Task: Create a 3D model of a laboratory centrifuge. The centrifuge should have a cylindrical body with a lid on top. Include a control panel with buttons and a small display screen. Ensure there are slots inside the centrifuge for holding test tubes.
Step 446:
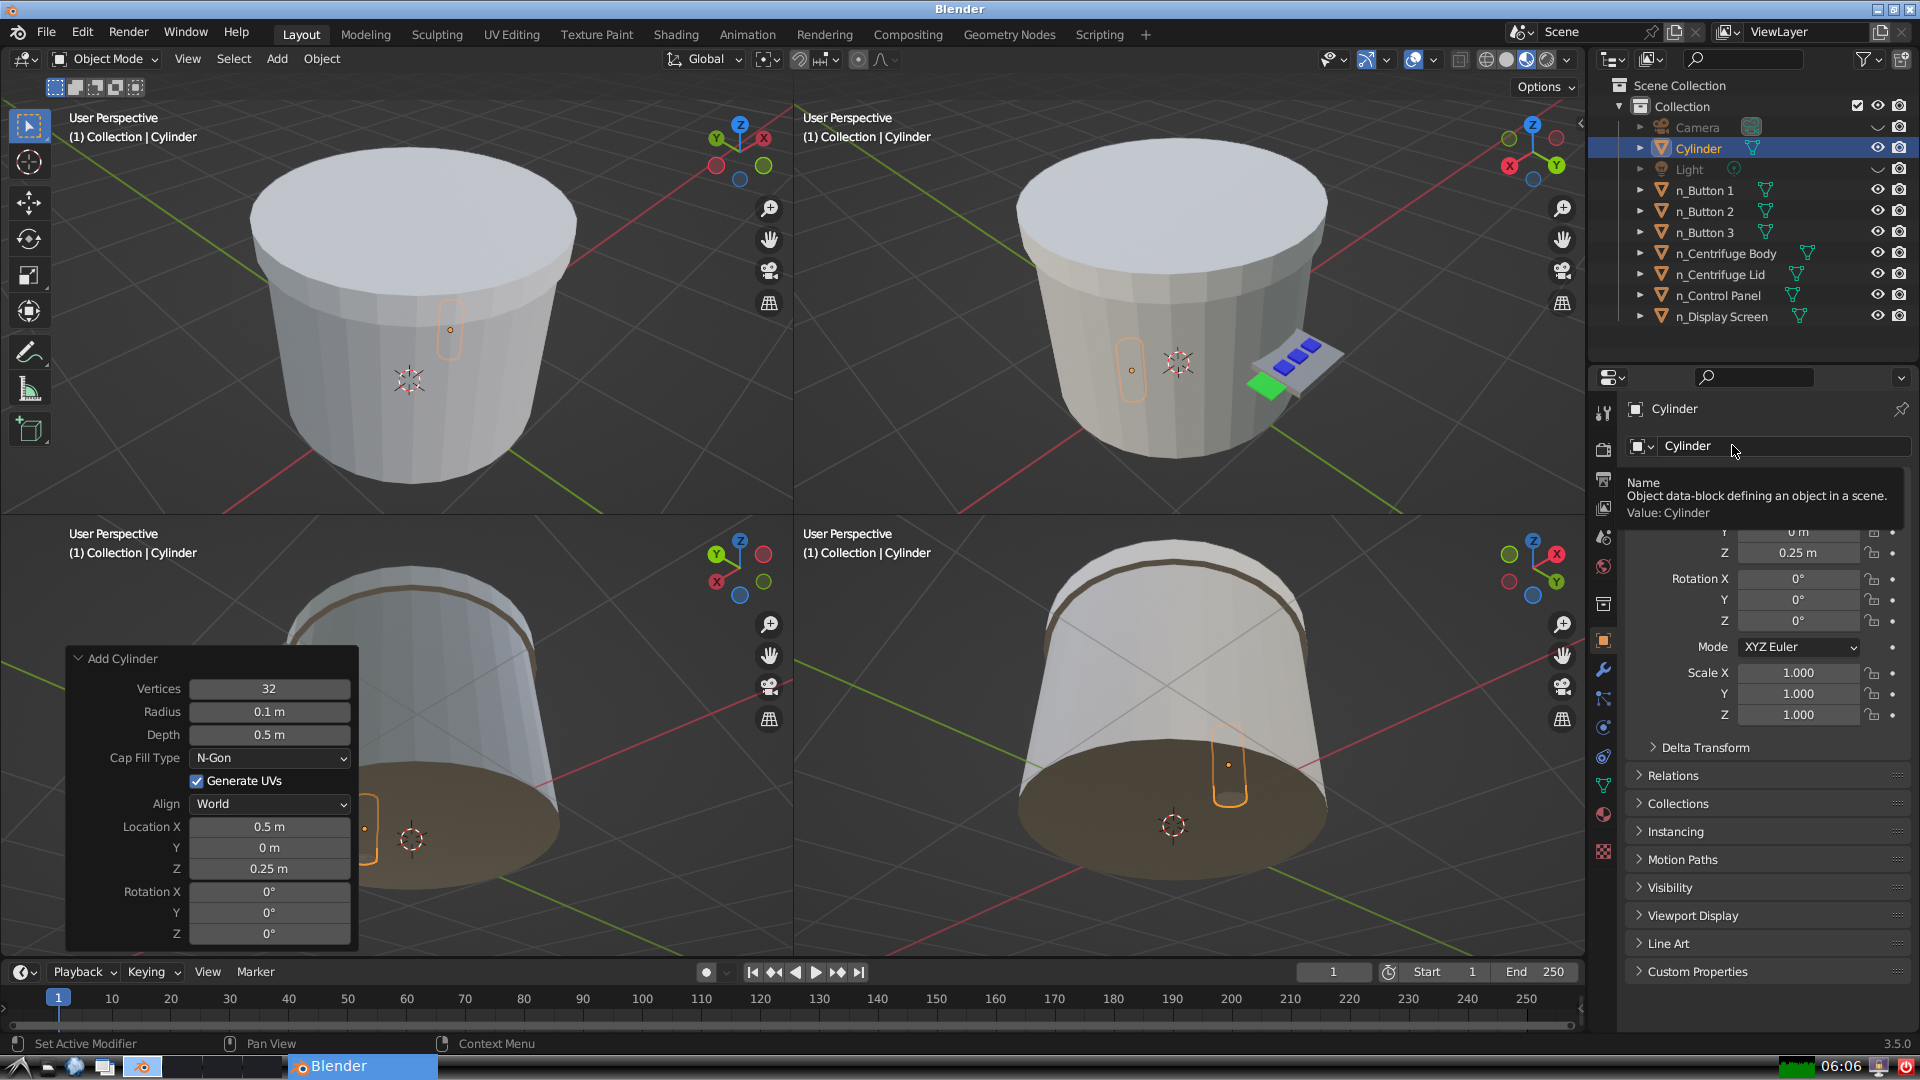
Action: click: no